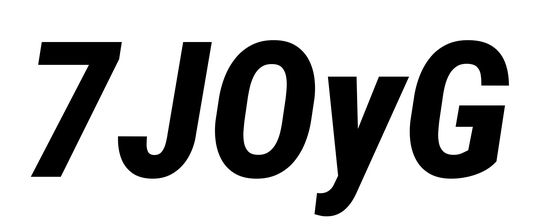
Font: Roboto-Italic_Condensed_ExtraBold_Italic